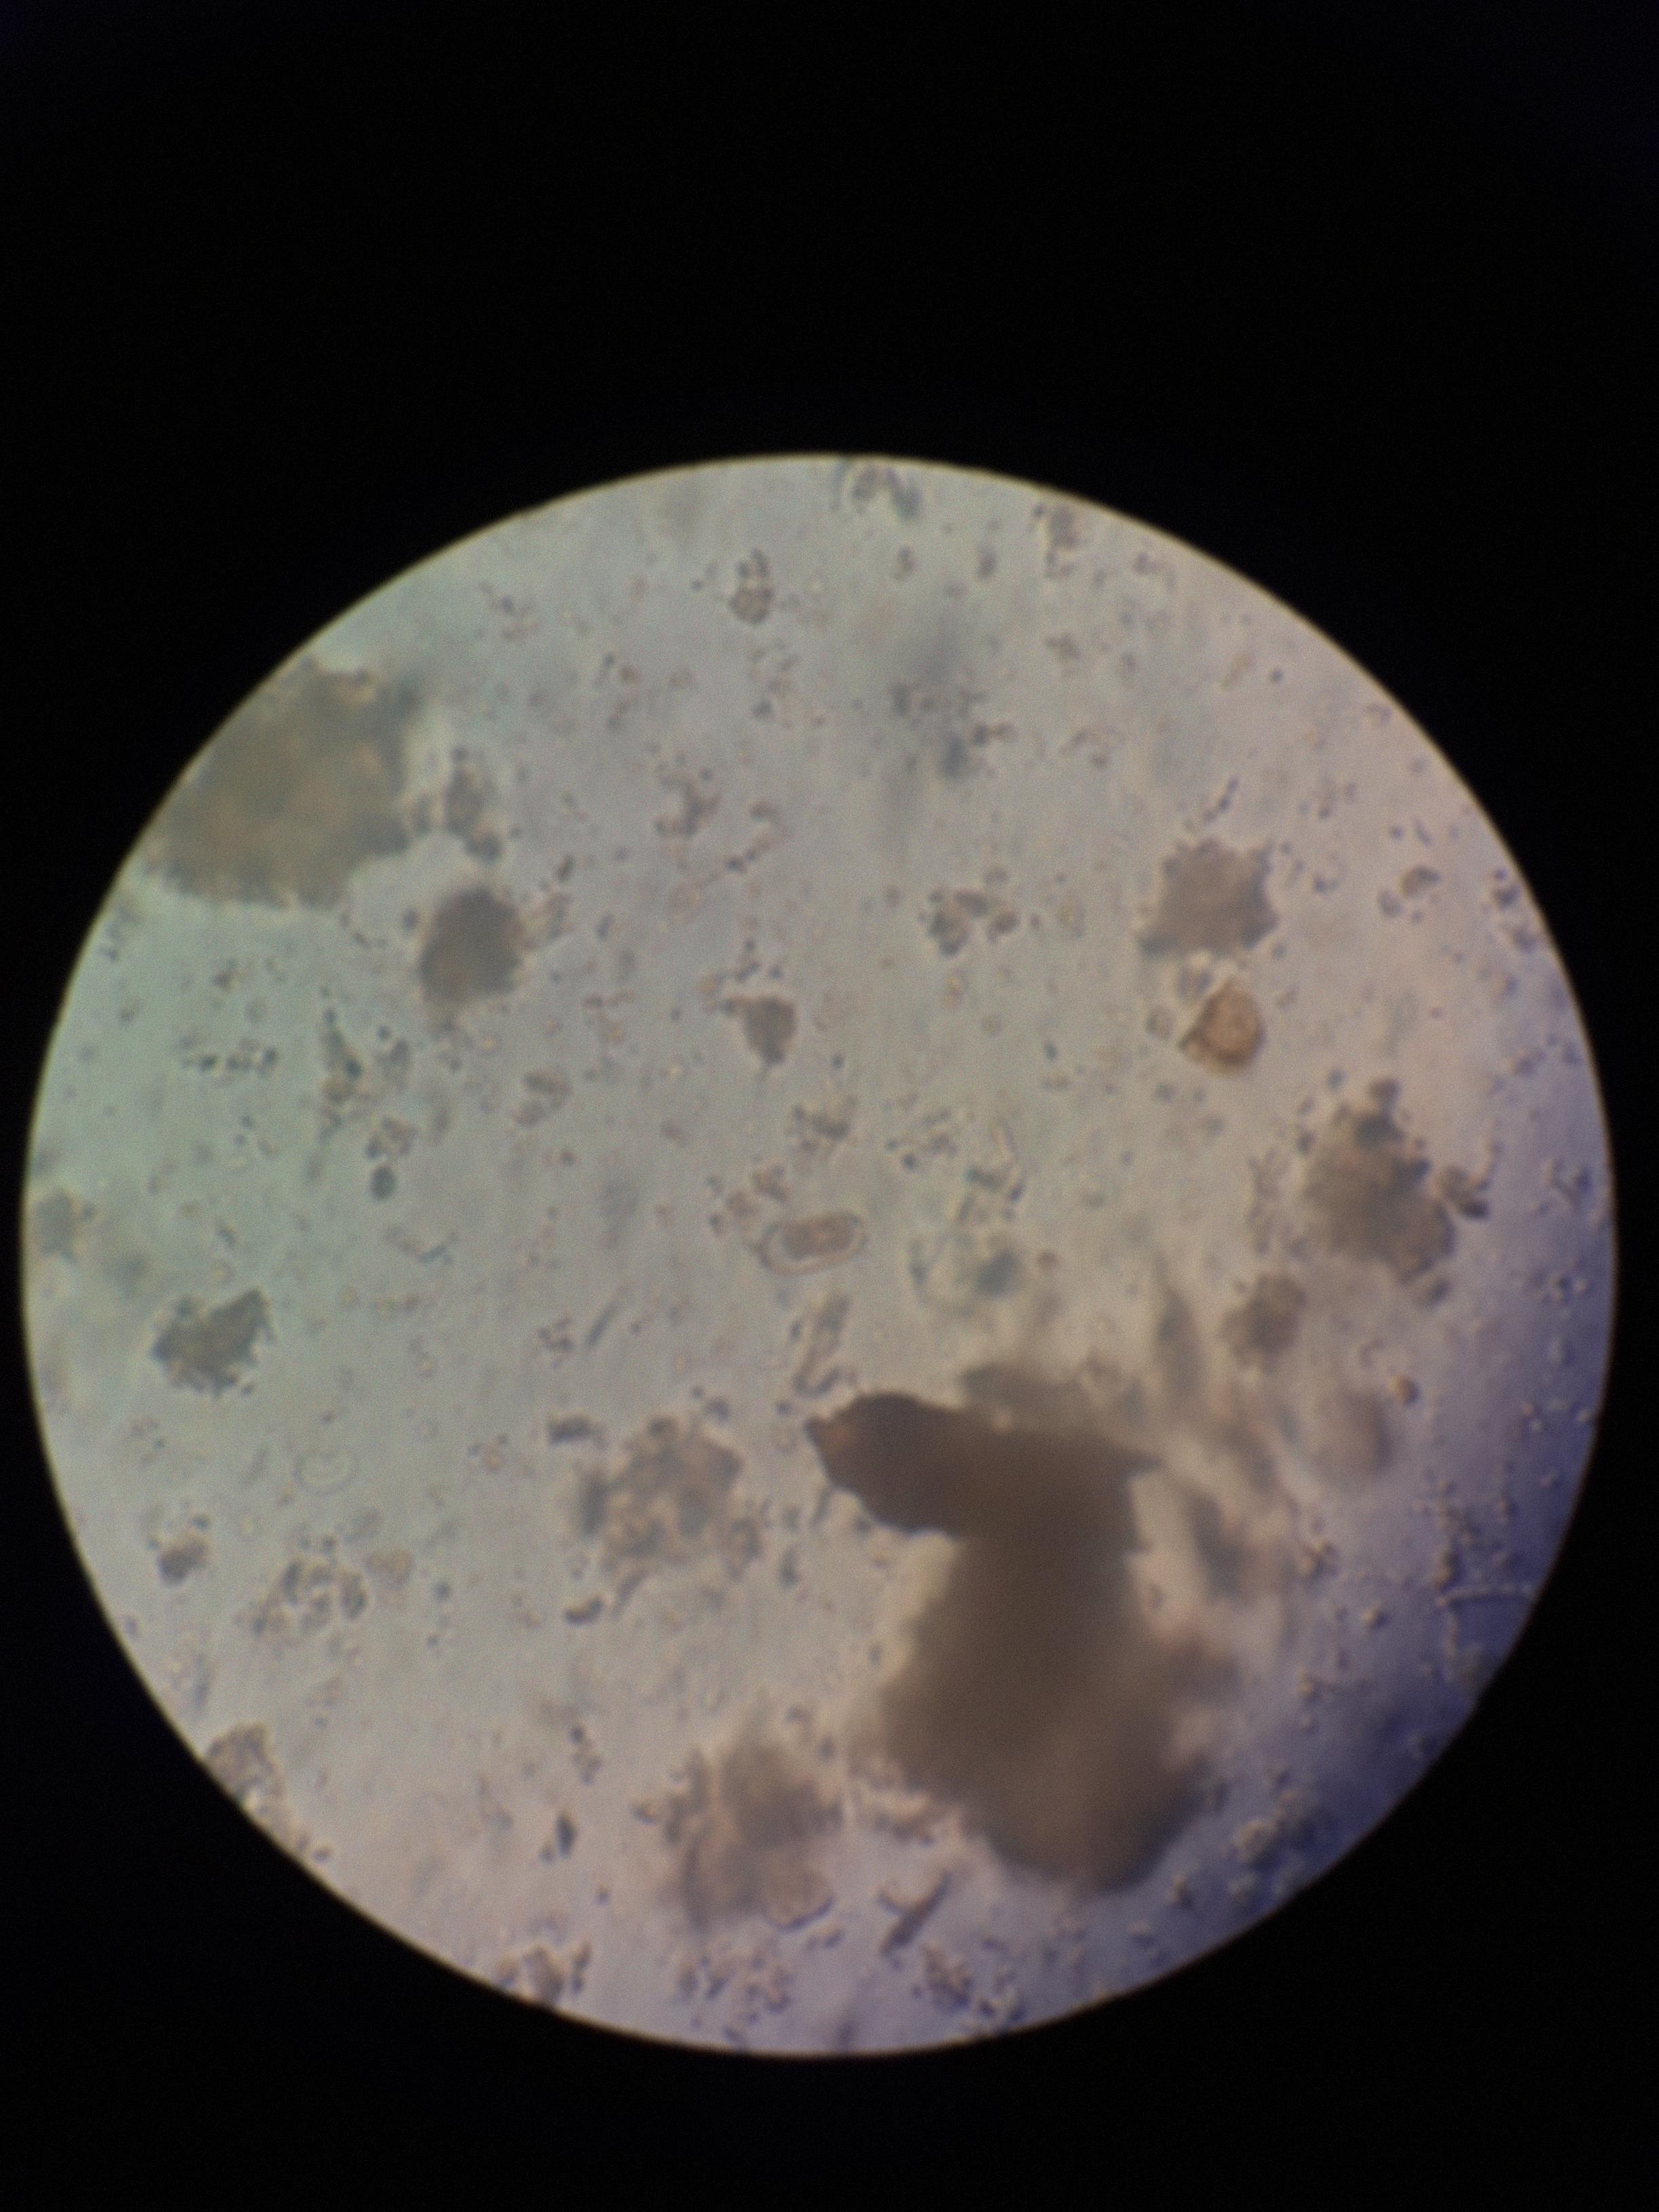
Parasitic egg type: Capillaria philippinensis